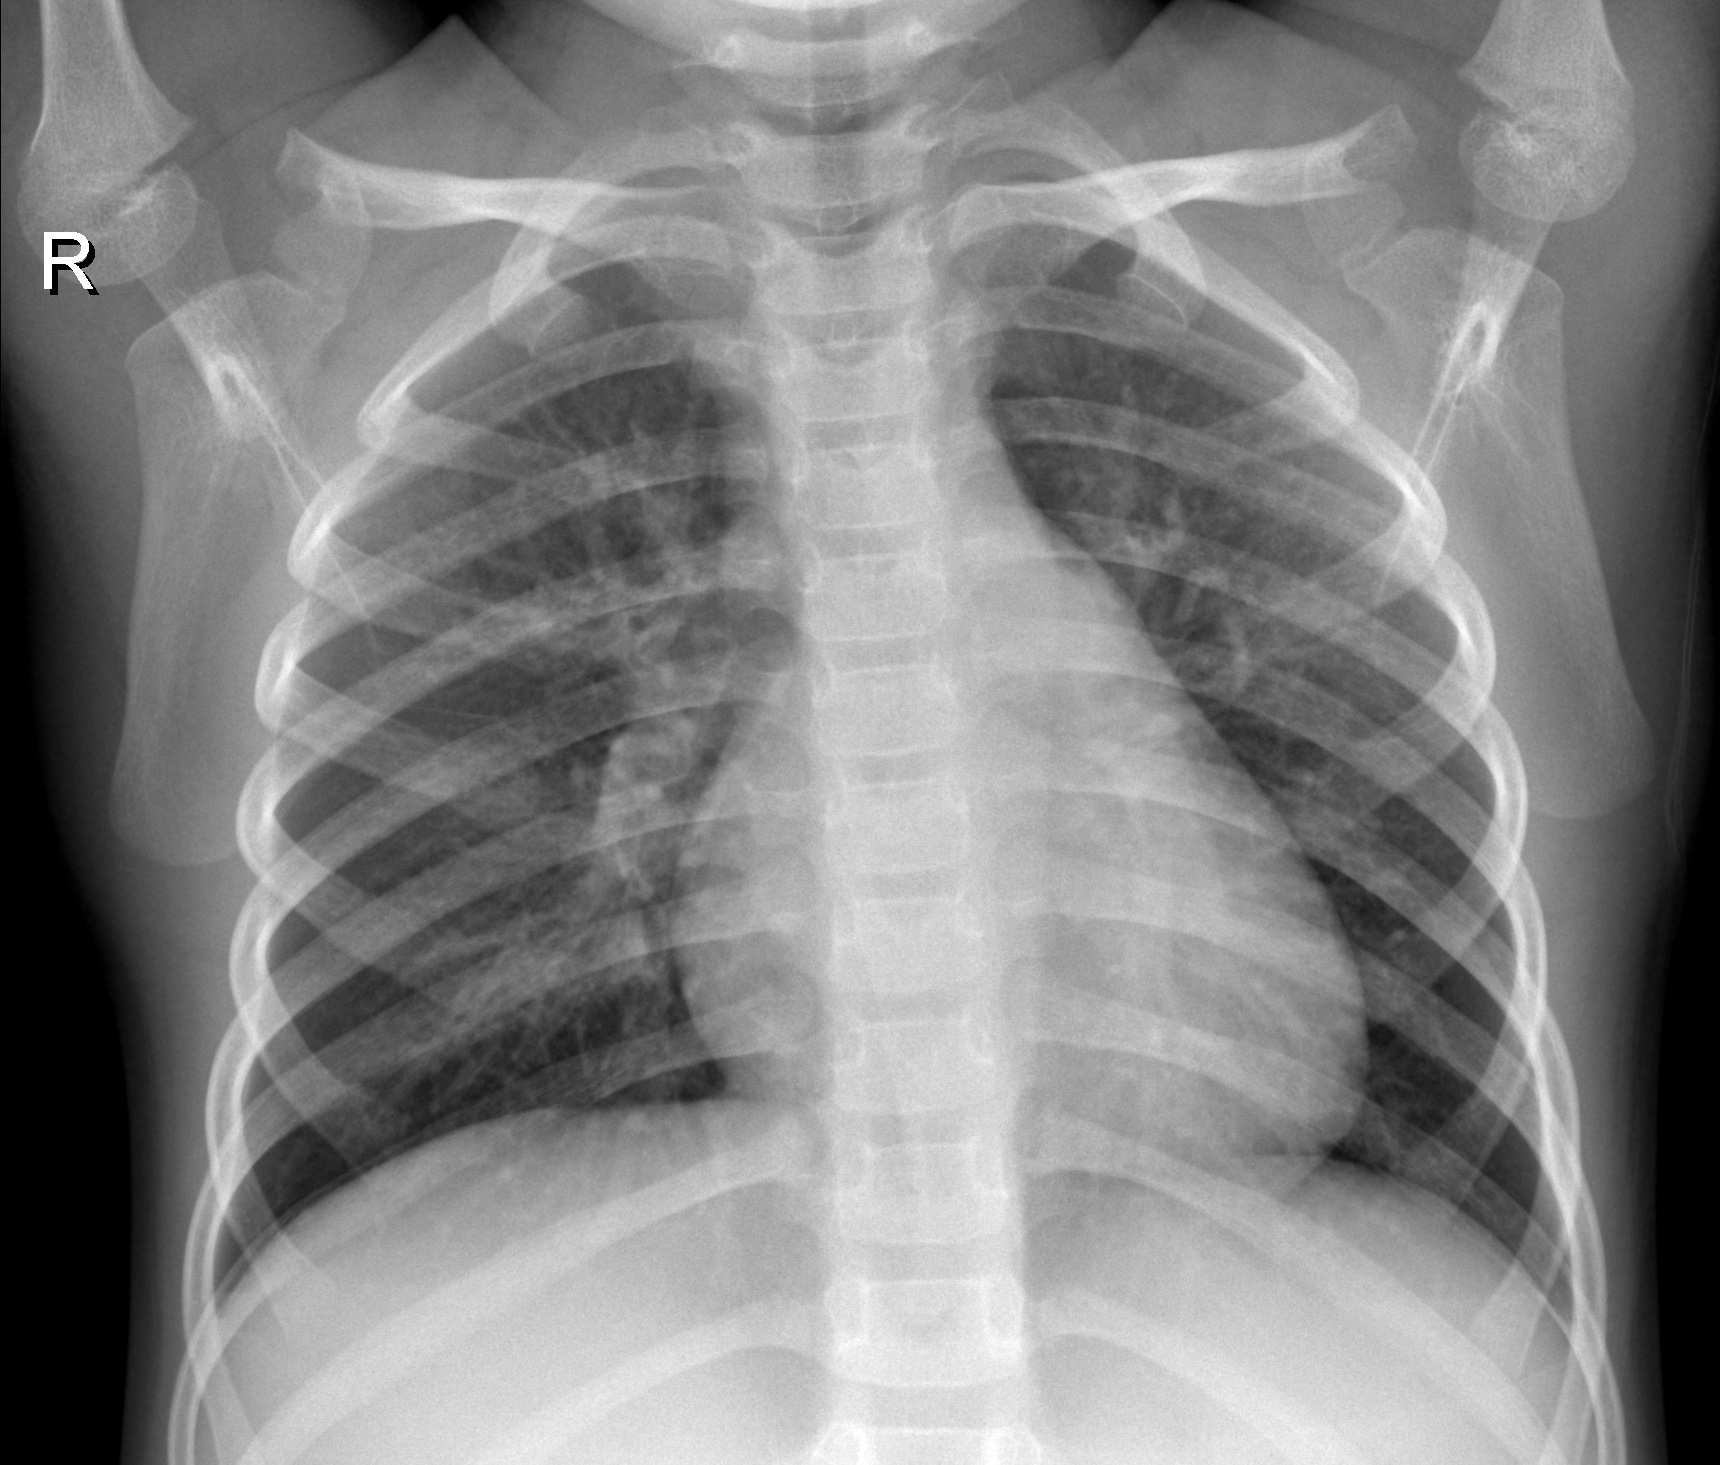
Diagnosis: NORMAL